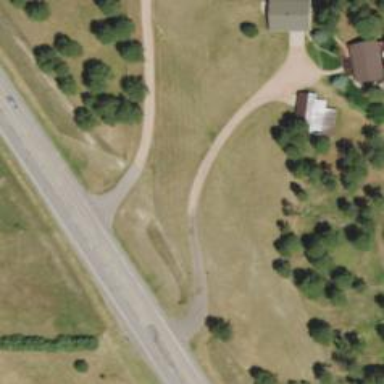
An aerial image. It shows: Driveway.